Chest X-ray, AP view. Patient: 62 years old, sex F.
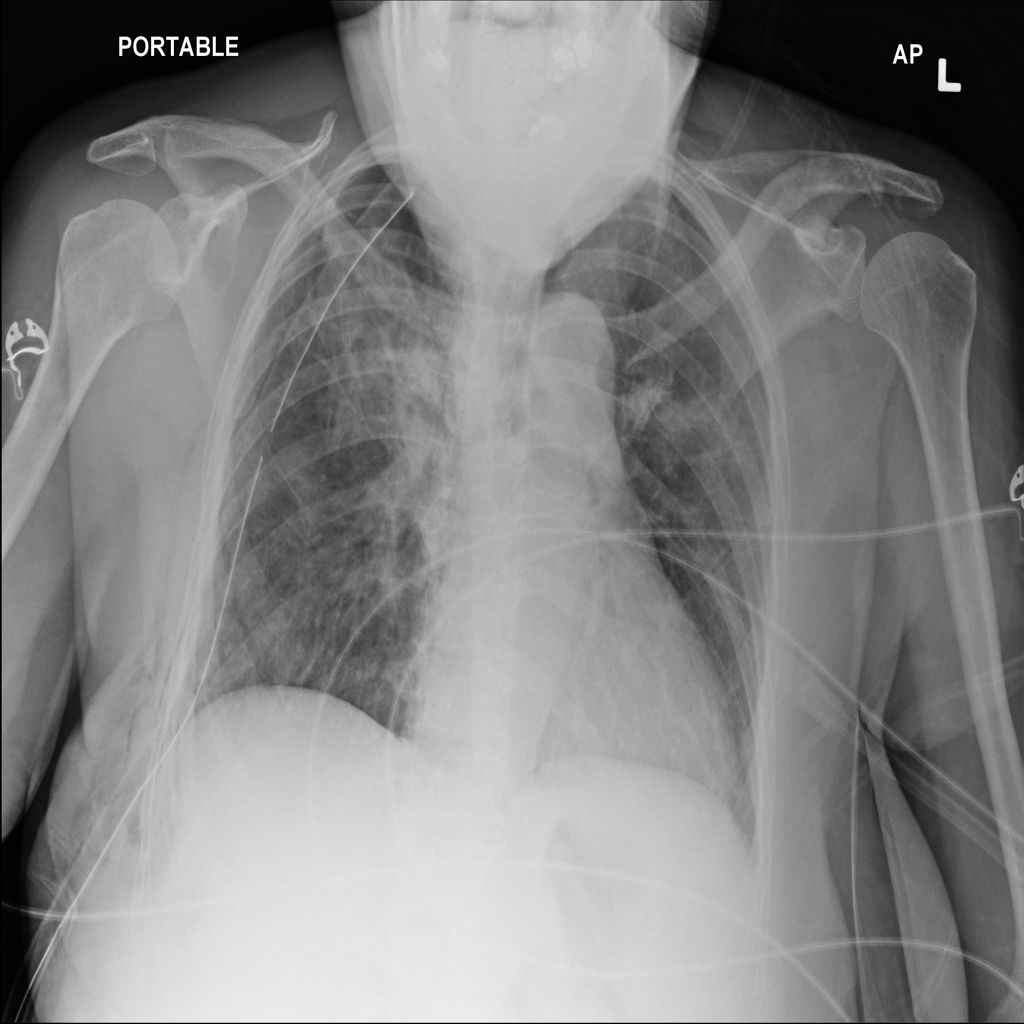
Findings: Pneumothorax